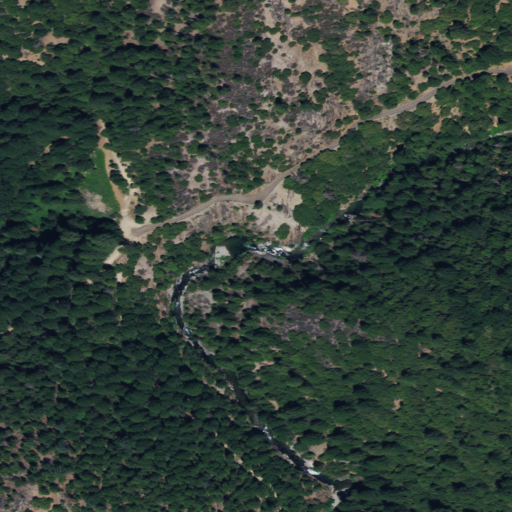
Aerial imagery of gap in California named First Divide containing evergreen forest and shrub